Question: Quick-Question: how can this be achieved? (see image below)

Setting 'td' width booth in plain html and with css had no effect.
The 'td' width CAN vary but only with the same width for each row.
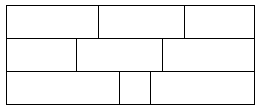
Answer: Use three separate '<table>' blocks, each with a single row having three columns of varying widths.